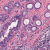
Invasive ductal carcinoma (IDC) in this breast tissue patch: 0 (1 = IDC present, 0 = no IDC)